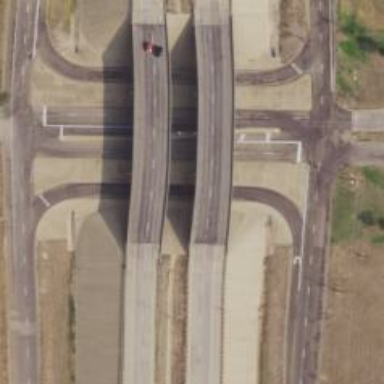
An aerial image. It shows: Secondary link road.